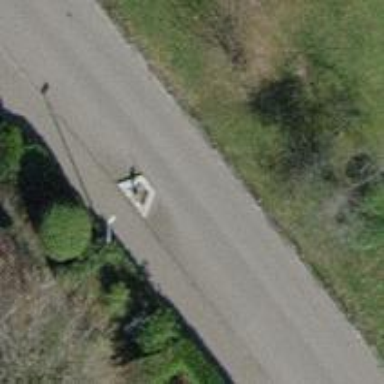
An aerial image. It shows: Traffic calming feature called choker.